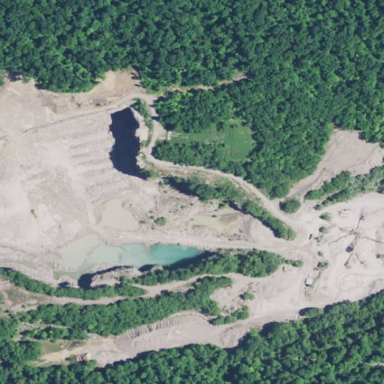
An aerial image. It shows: Quarry rich in limestone aggregates.